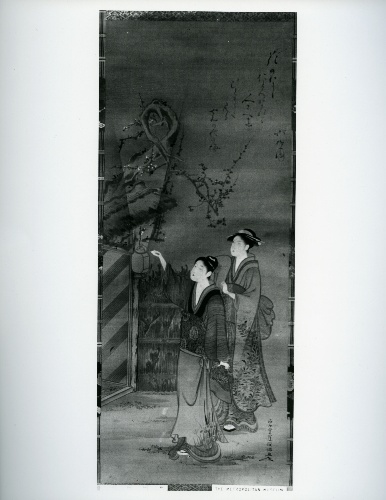
Artist: Kubo Shunman
Artist bio: Japanese, 1757–1820
Date: dated 1780
Object type: Painting
Classification: Paintings
Medium: Ink and color on silk
Culture: Japan
Period: Edo period (1615–1868)
Dimensions: 29 7/8 x 11 11/16 in. (75.9 x 29.7 cm)
Department: Asian Art
Credit line: Charles Stewart Smith Collection, Gift of Mrs. Charles Stewart Smith, Charles Stewart Smith Jr., and Howard Caswell Smith, in memory of Charles Stewart Smith, 1914
Accession year: 1914
Repository: Metropolitan Museum of Art, New York, NY
Tags: Women